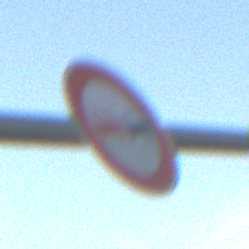
Verkehrszeichen: Ueberholverbot
Umgebung: Outdoor, Nature
Tageszeit: MorningAfternoon
Wetter: Clear
Licht: Natural
Jahreszeit: Winter
Kontrast: HighContrast